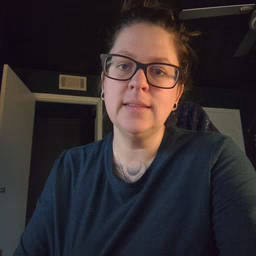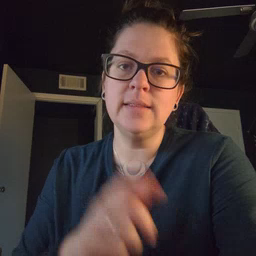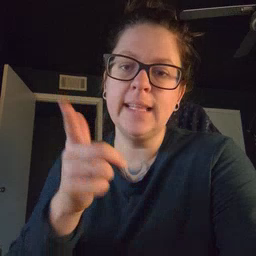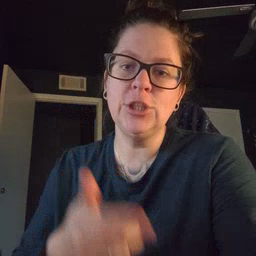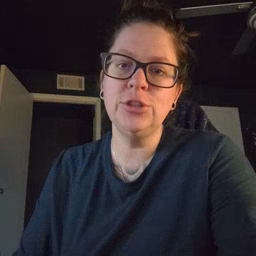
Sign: later